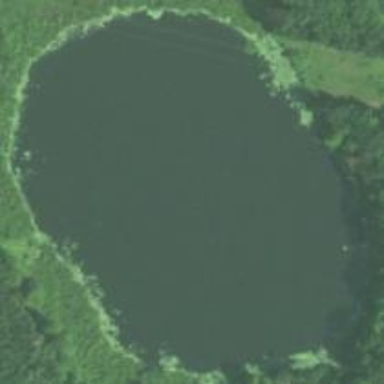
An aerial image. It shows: Pond surrounded by natural water.